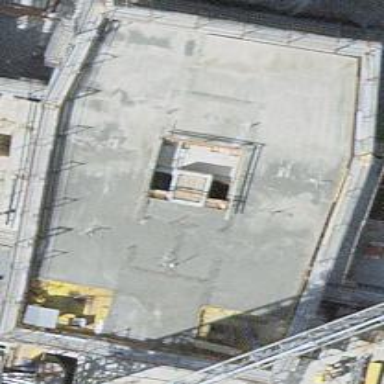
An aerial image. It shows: View of roof of building.